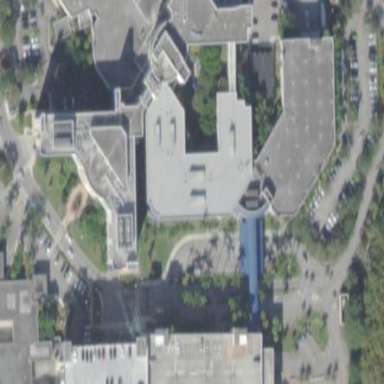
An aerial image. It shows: Healthcare clinic building.